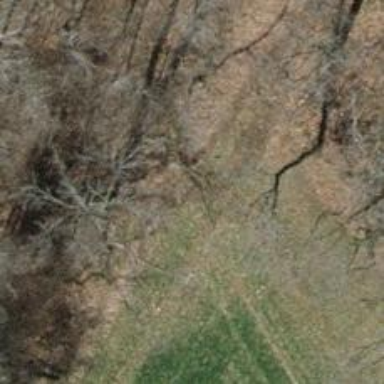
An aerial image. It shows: Grass track with grade 5 tracktype.